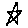
Label: star